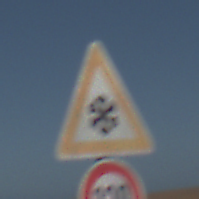
Verkehrszeichen: SchneeOderEisglaette
Zusatzzeichen unten: Geschwindigkeit130
Umgebung: Outdoor, Nature
Tageszeit: MorningAfternoon
Wetter: Clear
Licht: Natural
Jahreszeit: NotSpecified
Kontrast: HighContrast